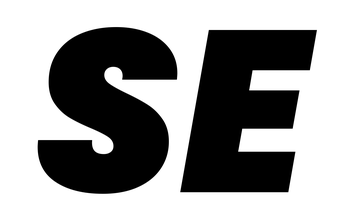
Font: Poppins-BlackItalic